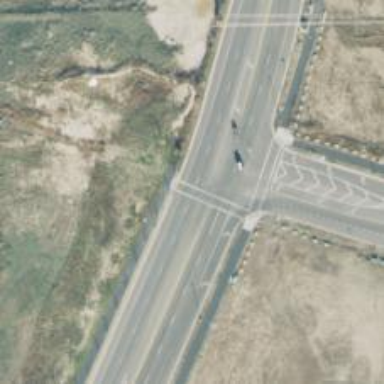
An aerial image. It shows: Marked road crossing.